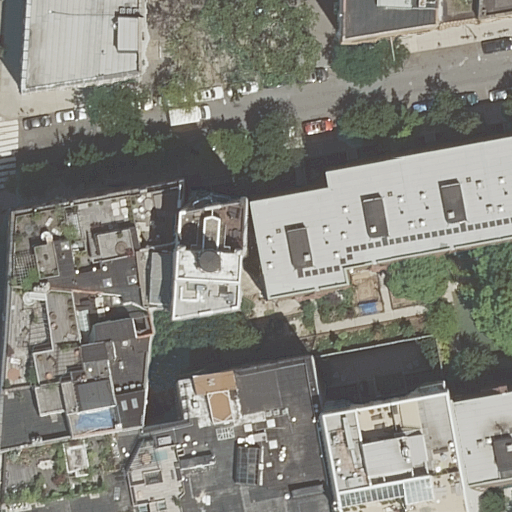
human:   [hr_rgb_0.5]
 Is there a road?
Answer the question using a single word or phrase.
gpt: yes

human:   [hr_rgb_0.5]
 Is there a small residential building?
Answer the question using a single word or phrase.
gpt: yes

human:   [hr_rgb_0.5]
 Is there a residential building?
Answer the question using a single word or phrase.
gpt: yes

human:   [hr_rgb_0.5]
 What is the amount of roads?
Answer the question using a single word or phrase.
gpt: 3

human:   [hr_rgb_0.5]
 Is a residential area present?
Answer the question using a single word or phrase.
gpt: yes

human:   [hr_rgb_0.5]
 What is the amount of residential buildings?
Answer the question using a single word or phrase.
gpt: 11

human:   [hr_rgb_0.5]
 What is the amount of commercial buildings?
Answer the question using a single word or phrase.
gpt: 0

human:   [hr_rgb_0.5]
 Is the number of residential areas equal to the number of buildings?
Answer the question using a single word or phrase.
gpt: no

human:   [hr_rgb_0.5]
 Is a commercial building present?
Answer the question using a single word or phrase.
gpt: no

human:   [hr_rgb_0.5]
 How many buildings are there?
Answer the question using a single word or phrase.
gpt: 11

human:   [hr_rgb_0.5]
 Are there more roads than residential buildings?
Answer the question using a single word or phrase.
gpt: no

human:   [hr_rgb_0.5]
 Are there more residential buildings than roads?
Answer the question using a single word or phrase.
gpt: yes

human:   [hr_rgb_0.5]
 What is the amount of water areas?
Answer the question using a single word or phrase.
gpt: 0

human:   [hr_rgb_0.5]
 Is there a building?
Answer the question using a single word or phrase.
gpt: yes

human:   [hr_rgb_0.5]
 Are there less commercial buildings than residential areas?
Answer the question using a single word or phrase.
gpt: yes

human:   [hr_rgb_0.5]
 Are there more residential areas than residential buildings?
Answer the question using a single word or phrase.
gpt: no

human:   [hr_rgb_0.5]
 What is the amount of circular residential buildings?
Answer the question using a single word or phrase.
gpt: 0

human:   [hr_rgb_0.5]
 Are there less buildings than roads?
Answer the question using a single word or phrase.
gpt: no

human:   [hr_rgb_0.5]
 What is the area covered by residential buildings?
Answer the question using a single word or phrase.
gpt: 5528m2

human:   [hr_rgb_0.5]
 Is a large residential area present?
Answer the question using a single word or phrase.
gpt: yes

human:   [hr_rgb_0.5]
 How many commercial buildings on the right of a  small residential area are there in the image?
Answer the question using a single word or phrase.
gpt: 0

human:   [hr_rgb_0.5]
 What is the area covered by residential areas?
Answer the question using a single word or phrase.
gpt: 1382m2

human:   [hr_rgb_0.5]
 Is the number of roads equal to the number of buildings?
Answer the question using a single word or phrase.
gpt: no

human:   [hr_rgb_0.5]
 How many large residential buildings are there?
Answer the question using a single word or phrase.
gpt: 5

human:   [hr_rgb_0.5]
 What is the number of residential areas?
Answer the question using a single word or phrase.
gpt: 1

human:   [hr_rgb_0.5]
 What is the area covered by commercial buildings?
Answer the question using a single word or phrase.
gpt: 0m2

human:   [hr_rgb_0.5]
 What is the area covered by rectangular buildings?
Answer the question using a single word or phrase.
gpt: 2585m2

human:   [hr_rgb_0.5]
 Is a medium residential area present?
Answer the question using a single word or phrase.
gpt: no

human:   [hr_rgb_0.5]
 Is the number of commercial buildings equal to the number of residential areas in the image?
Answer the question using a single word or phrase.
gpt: no

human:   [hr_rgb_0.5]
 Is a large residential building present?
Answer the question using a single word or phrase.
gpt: yes

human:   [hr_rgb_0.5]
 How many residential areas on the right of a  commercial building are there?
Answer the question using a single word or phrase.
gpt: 0

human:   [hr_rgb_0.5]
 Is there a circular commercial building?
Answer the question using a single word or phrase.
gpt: no

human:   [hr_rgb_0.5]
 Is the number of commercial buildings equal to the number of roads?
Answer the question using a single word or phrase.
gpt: no

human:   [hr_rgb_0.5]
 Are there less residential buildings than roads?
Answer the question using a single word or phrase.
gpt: no

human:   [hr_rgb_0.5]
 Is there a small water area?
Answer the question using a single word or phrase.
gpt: no

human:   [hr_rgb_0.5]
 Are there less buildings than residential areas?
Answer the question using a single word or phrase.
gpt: no

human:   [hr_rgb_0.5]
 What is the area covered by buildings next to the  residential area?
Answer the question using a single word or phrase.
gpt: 5528m2

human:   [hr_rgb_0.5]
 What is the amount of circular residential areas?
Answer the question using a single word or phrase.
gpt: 0

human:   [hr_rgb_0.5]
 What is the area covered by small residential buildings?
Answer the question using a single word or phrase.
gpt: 85m2

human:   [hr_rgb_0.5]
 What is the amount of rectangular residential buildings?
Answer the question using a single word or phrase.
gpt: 8

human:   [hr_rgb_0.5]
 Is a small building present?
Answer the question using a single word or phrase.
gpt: yes

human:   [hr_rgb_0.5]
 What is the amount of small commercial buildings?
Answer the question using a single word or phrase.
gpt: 0

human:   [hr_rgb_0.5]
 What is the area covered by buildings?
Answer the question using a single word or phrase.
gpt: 5528m2

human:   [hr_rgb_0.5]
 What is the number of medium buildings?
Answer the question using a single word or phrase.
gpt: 5

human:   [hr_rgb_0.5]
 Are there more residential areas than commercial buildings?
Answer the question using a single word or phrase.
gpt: yes

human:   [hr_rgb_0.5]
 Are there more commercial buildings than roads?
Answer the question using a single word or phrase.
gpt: no

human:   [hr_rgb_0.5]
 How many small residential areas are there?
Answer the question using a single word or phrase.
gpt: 0

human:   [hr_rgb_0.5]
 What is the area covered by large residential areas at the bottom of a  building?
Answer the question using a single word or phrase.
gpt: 1382m2

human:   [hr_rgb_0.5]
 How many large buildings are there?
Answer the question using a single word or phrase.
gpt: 5

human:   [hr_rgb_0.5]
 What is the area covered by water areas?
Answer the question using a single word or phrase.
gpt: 0m2

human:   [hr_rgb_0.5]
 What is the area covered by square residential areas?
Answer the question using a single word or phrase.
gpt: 0m2

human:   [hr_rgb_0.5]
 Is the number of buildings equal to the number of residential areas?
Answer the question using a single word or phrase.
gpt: no

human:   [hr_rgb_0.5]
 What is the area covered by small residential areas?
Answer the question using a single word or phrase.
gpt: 0m2

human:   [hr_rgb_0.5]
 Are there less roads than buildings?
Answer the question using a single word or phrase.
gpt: yes

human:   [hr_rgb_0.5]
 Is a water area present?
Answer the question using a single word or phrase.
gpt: no

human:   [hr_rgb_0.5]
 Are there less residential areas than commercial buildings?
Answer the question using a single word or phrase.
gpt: no

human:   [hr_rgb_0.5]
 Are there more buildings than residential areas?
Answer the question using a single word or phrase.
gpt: yes

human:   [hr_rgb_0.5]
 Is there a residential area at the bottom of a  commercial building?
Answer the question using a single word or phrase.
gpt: no

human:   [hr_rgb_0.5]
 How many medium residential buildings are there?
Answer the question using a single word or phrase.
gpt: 5

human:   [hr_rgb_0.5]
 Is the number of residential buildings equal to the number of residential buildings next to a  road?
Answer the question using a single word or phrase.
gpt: yes

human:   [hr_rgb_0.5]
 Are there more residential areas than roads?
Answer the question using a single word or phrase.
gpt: no

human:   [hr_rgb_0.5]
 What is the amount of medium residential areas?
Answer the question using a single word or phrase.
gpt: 0

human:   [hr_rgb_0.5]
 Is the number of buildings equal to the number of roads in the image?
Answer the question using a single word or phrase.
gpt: no

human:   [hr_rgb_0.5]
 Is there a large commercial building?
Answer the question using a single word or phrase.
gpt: no